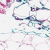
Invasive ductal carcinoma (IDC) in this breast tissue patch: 0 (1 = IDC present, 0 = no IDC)